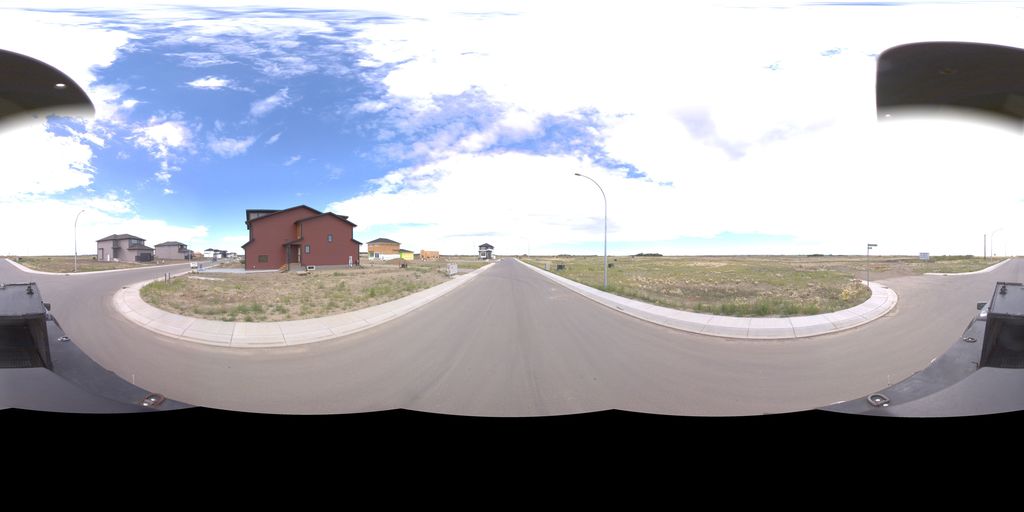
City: saskatoon